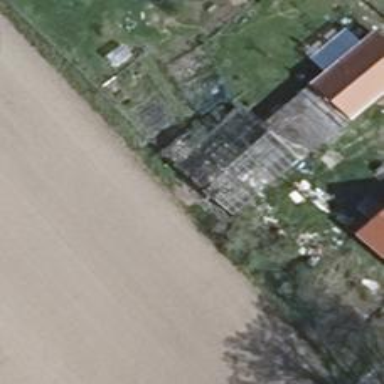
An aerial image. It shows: Building in ruins with gabled roof oriented along its structure.